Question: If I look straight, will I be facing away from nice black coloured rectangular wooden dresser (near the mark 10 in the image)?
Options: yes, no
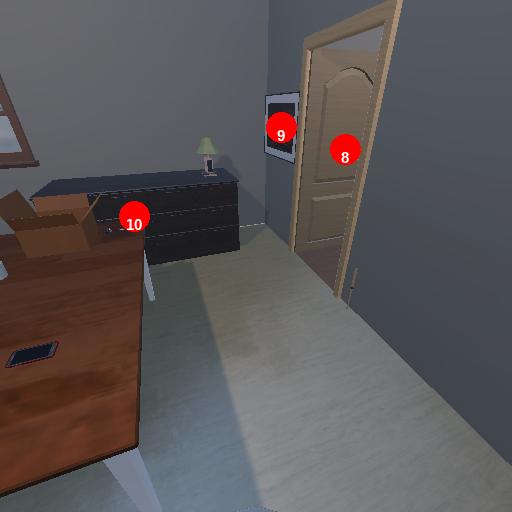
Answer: yes